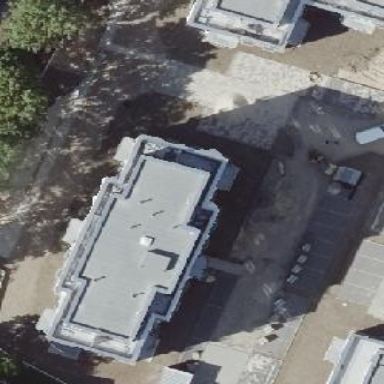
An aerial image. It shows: Part of building.